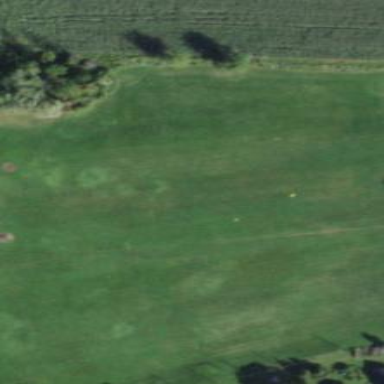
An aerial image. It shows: Driving range for golf practice.